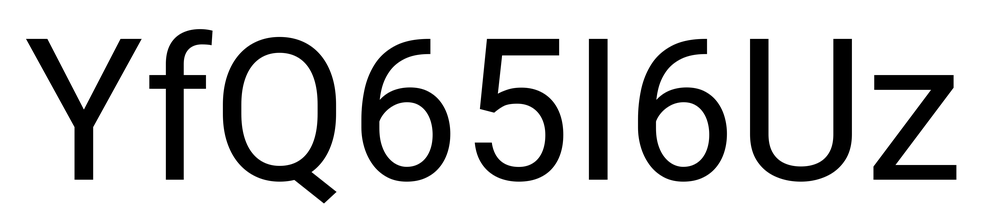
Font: Roboto_Regular